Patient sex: F
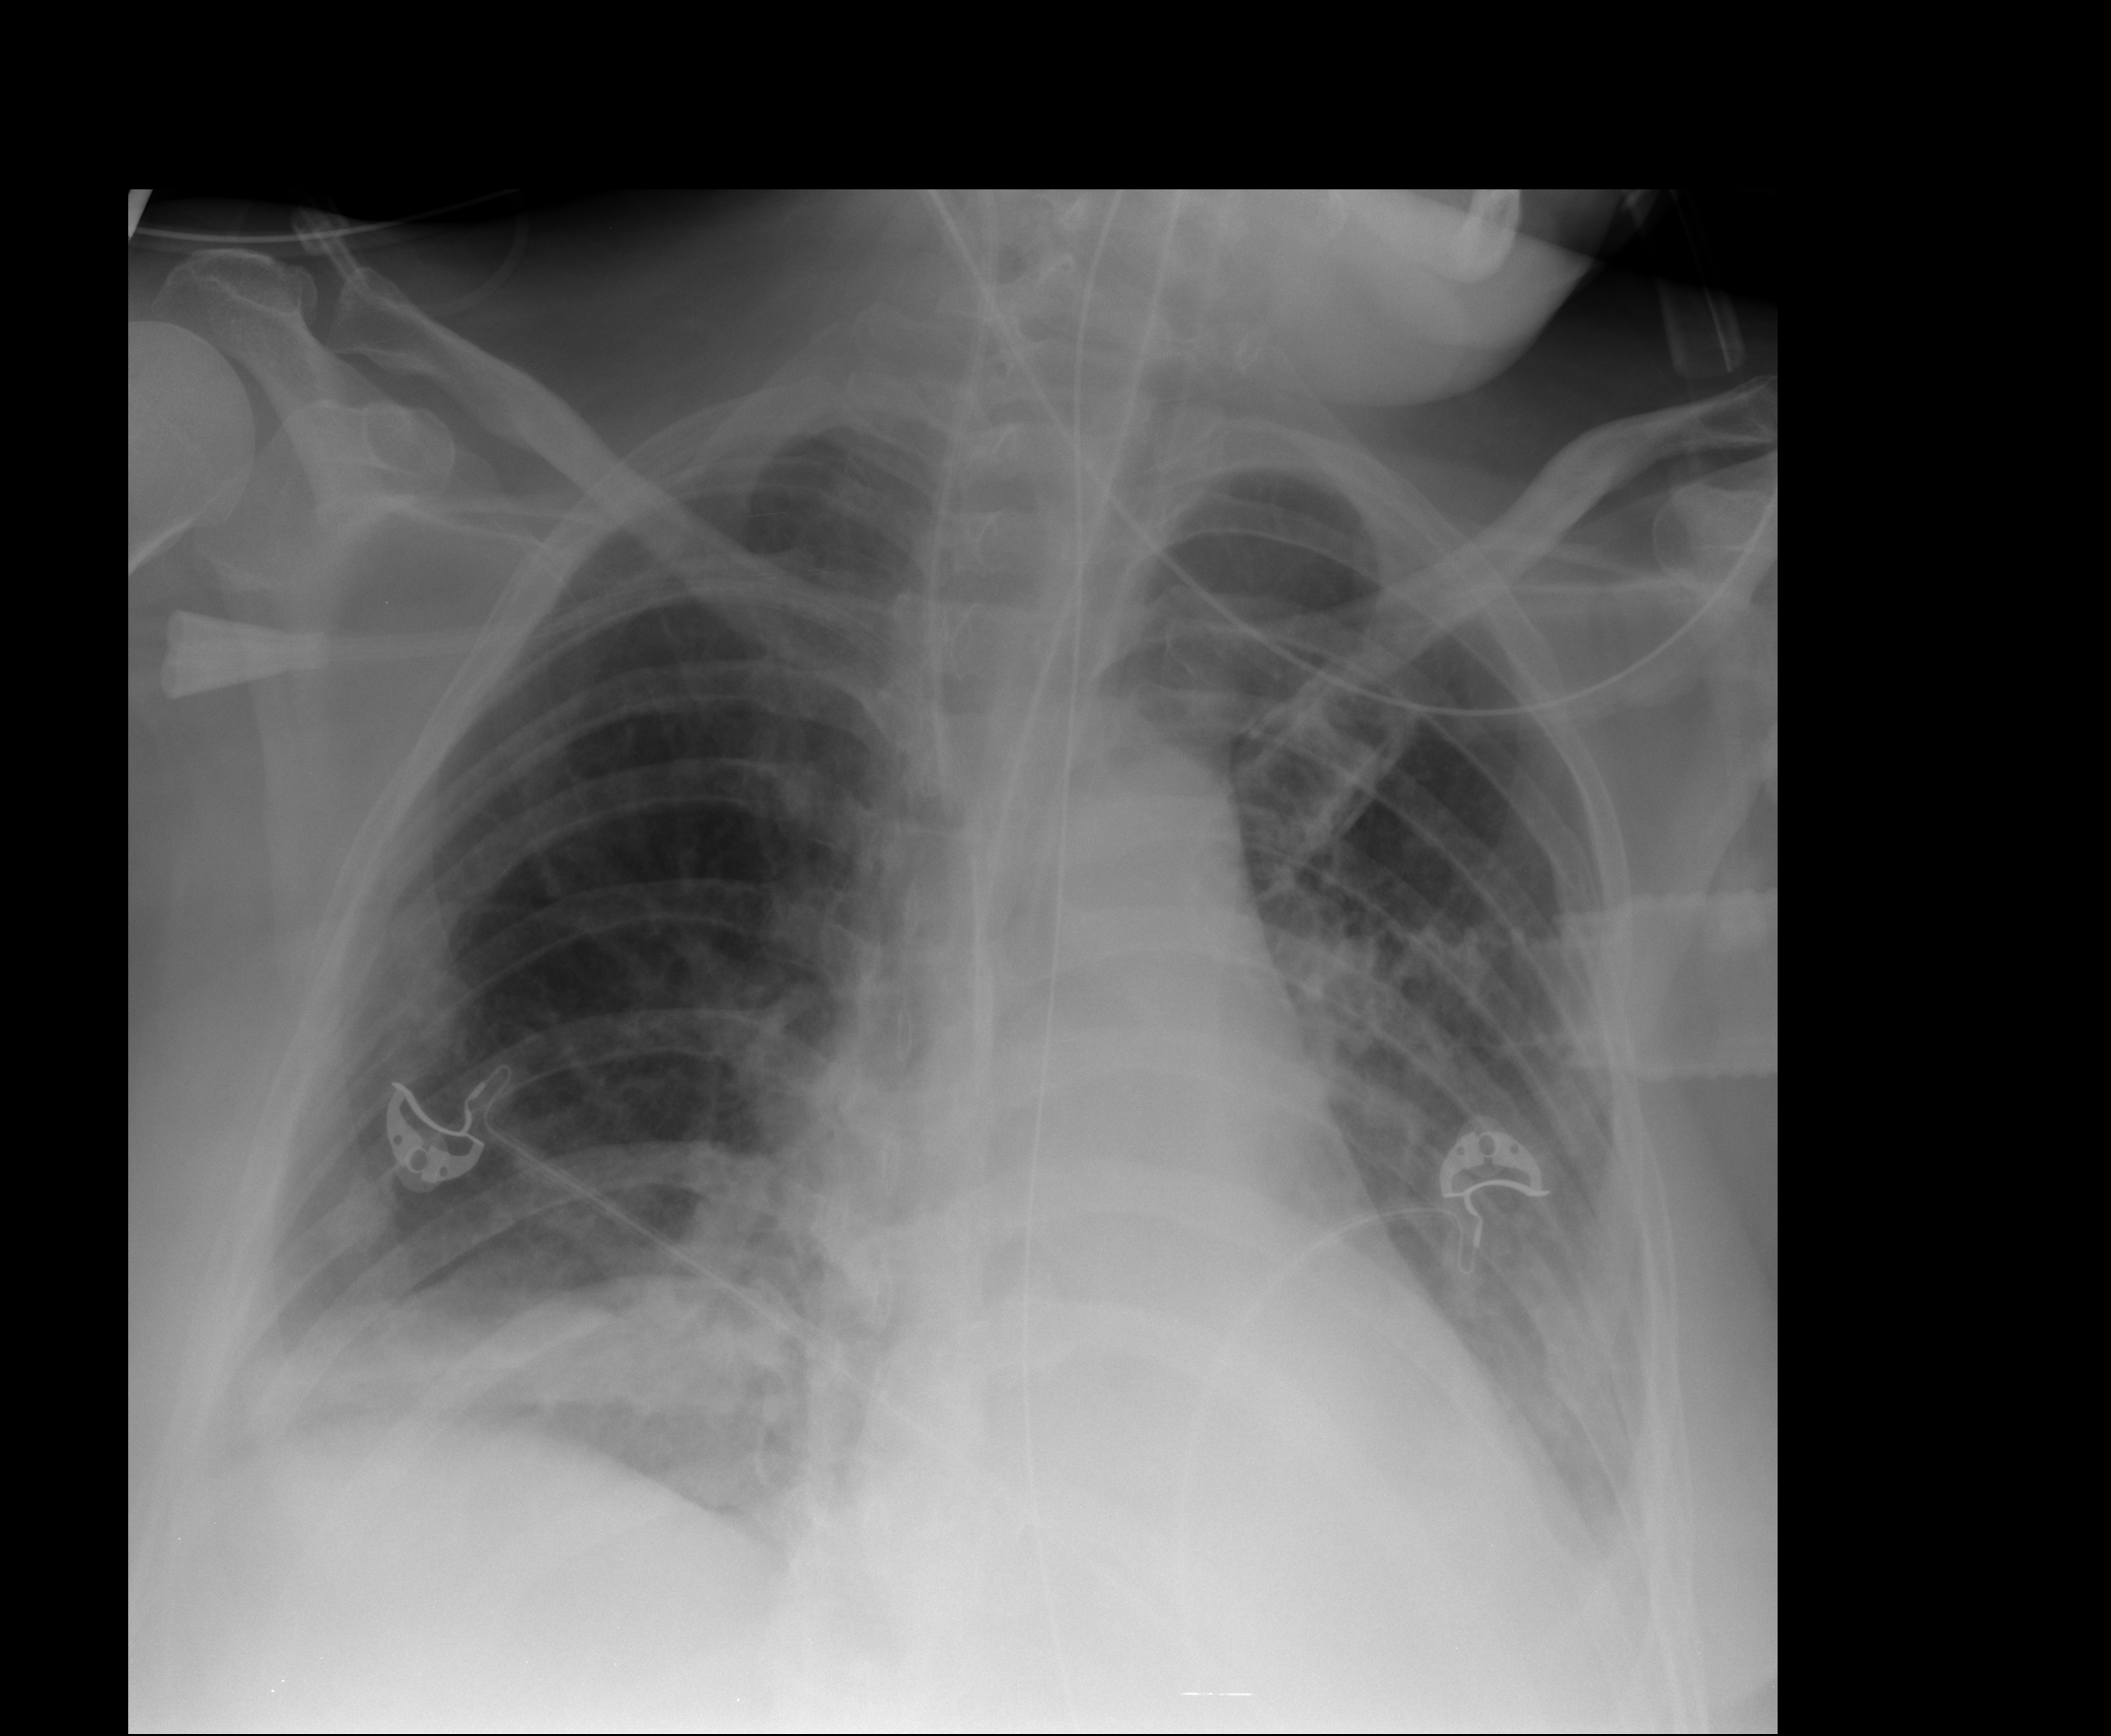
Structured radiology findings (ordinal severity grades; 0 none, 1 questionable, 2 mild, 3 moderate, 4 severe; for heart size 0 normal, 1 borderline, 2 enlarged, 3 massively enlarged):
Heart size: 2
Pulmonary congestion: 0
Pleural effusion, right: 0
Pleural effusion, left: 2
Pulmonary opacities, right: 2
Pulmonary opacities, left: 2
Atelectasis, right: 3
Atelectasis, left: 2